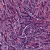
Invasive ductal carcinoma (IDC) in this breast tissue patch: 1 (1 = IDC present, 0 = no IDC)